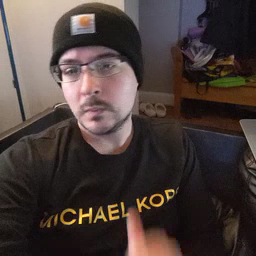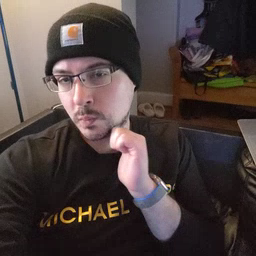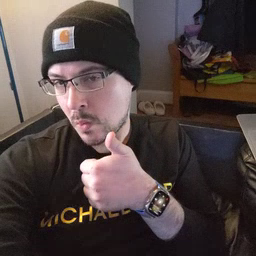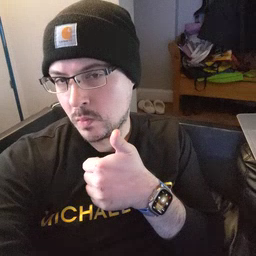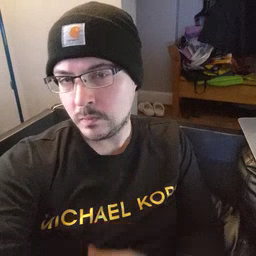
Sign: tomorrow